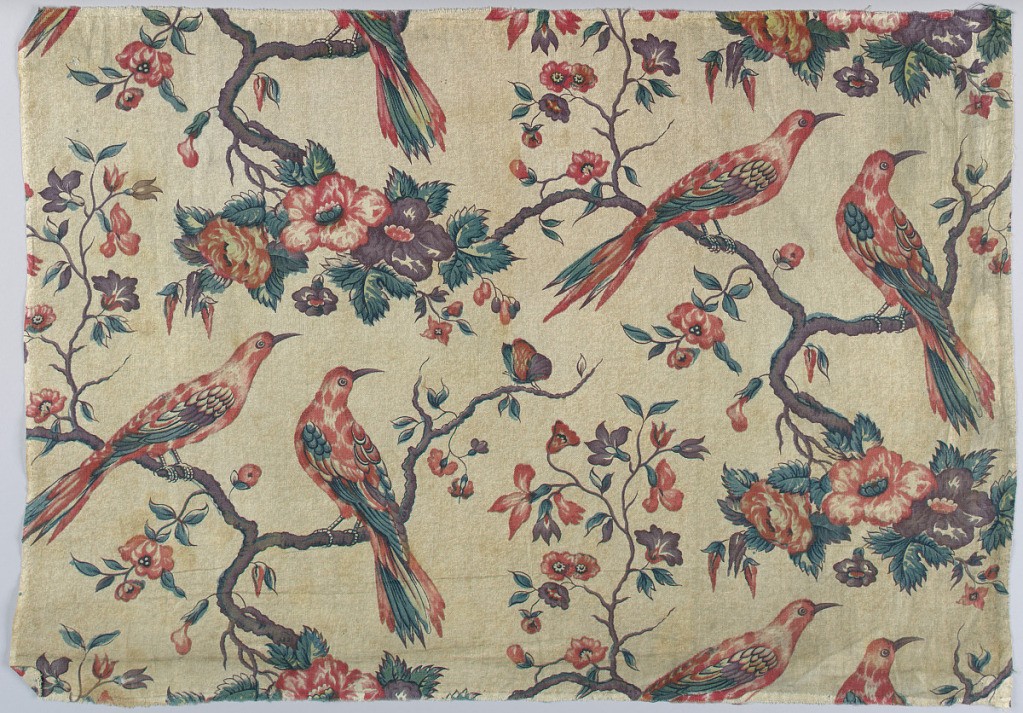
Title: Textile
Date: late 19th century
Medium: cotton Technique: block printed on plain weave
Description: Paired birds on forked branches with flowering blossoms.